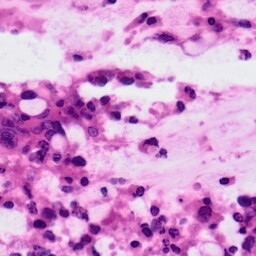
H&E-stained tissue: Colon